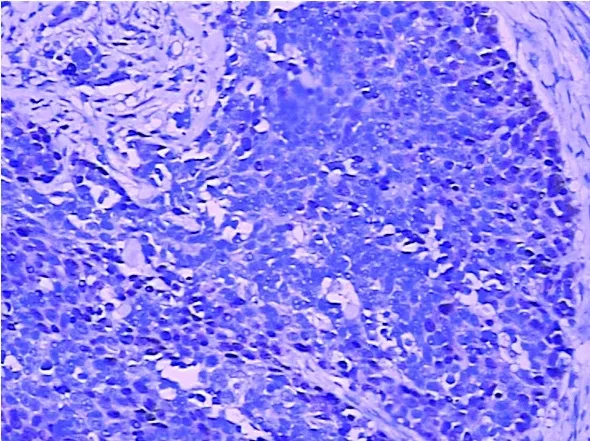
Immunohistochemical staining identified p63 positivity in the tumor cells. (Hematoxylin and eosin staining; magnification, x200).
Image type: pathology (h&e)